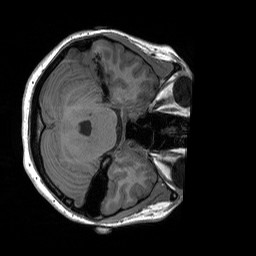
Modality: T1w
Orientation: axial
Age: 18
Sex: female
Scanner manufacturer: siemens
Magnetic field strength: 3 T
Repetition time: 1.9 s
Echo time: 0.00227 s